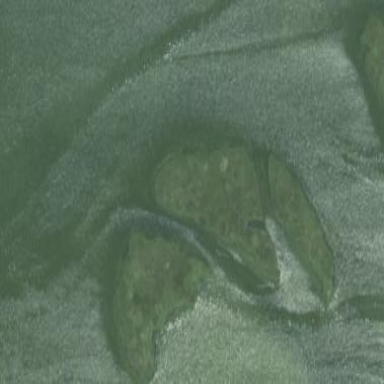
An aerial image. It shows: Islet located along the natural coastline.